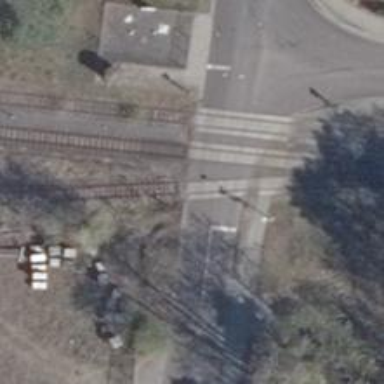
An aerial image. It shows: Railway level crossing.